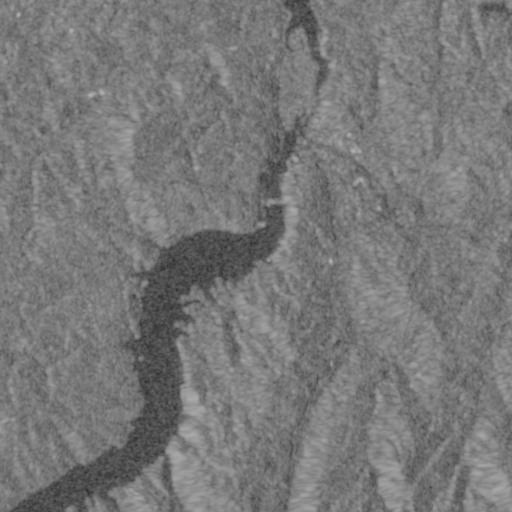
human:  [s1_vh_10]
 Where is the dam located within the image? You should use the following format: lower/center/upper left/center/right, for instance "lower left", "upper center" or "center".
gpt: The dam is located in the center right of the image.
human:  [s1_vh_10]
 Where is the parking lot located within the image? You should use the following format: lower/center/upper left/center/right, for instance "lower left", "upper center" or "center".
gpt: The parking lot is located in the center of the image.
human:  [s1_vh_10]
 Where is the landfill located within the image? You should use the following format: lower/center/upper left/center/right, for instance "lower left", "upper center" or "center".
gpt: There is no landfill in the image.

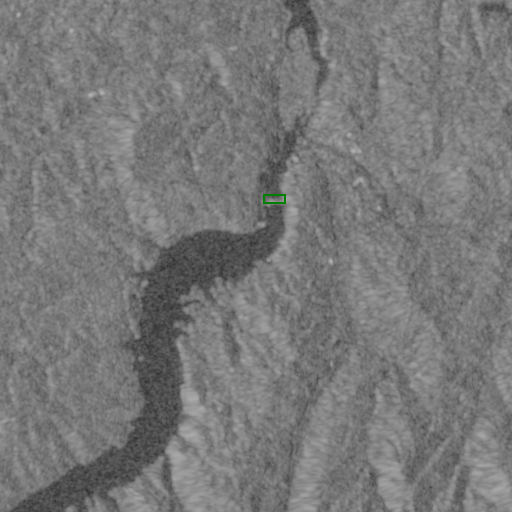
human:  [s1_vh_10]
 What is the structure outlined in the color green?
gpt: The structure outlined in green is a dam.
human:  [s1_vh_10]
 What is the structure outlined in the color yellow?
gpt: There is no yellow outline.